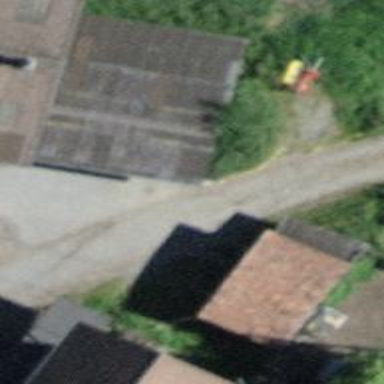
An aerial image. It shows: Shed building.